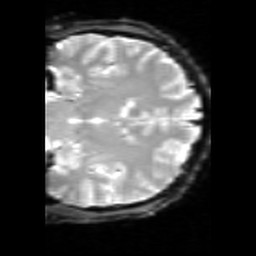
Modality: inplaneT2
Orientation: coronal
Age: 32
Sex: male